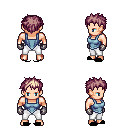
a pixel art fantasy rpg character, male body template, human, light skin, blue vest, white pants, white blonde bedhead hairstyle, metal gloves, black slippers, four views (front, back, left, right), 2x2 character sprite sheet, small pixel art, hard edges, no anti-aliasing